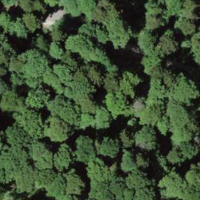
EUNIS habitat code: 44
Species observed at this site:
Lysimachia nemorum